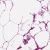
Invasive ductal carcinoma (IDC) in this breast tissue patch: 0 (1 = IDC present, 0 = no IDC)